Question: ### Question
I'm working on an .NET Framework 4.7.2 MVC app, it's always behind a load balancer and works great unless I add a second instance of the MVC App.
IdentityServer4 itself is using data protection, however non core clients are having this issue.
I cannot find the data protection equivalent for .NET framework. Is there one, or am I seeing something different?

If I remove one instance from the loadbalancer, it works again.
### Minimal working example
'''
app.UseCookieAuthentication(new CookieAuthenticationOptions
{
AuthenticationType = CookieAuthenticationDefaults.AuthenticationType,
SlidingExpiration = true
});
app.UseOpenIdConnectAuthentication(new OpenIdConnectAuthenticationOptions
{
ClientId = clientId,
Authority = identityServerUrl,
//Get this dynamically, register all possible values in IDS.
//https://github.com/IdentityServer/IdentityServer3/issues/1458
RedirectUri = redirectUrl,
PostLogoutRedirectUri = postLogoutRedirectUrl,
ResponseType = "code id_token",
Scope = scope,
SaveTokens = true,
TokenValidationParameters = new TokenValidationParameters
{
NameClaimType = "name",
RoleClaimType = "role"
},
RequireHttpsMetadata = false,
SignInAsAuthenticationType = CookieAuthenticationDefaults.AuthenticationType,
UseTokenLifetime = false,
AuthenticationType = "OIDC",
Notifications = new OpenIdConnectAuthenticationNotifications
{
SecurityTokenValidated = async tokenValidatedNotification =>
{
try
{
logger.LogTrace("Entering AuthorizationCodeReceived {authTicketIdentity} {response}",
tokenValidatedNotification.AuthenticationTicket.Identity, tokenValidatedNotification.Response.StatusCode);
var claimsToKeep = tokenValidatedNotification.AuthenticationTicket.Identity.Claims.ToList();
claimsToKeep.Add(new Claim("id_token", tokenValidatedNotification.ProtocolMessage.IdToken));
// use the code to get the access and refresh token
#pragma warning disable CS0618 // Type or member is obsolete
var tokenClient = new TokenClient($"{identityServerUrl}/connect/token", clientId, clientSecret);
#pragma warning restore CS0618 // Type or member is obsolete
TokenResponse tokenResponse = await tokenClient.RequestAuthorizationCodeAsync(
tokenValidatedNotification.ProtocolMessage.Code, redirectUrl);
if (tokenResponse.IsError)
{
throw new Exception($"Error authorizing user {tokenResponse.Error}, {tokenResponse.ErrorDescription}", tokenResponse.Exception);
}
// use the access token to retrieve claims from userinfo
#pragma warning disable CS0618 // Type or member is obsolete
var userInfoClient = new UserInfoClient($"{identityServerUrl}/connect/userinfo");
#pragma warning restore CS0618 // Type or member is obsolete
UserInfoResponse userInfoResponse = await userInfoClient.GetAsync(tokenResponse.AccessToken)
.ConfigureAwait(false);
if (userInfoResponse.IsError)
{
throw new Exception(userInfoResponse.Error, userInfoResponse.Exception);
}
claimsToKeep.AddRange(userInfoResponse.Claims);
// create new identity
var claimsIdentity = new ClaimsIdentity(tokenValidatedNotification.AuthenticationTicket
.Identity
.AuthenticationType, "name", "role");
claimsIdentity.AddClaims(userInfoResponse.Claims);
claimsIdentity.AddClaims(claimsToKeep);
var user = claimsIdentity.Claims.FirstOrDefault(x => x.Type == "sub");
if (user != null && user.Value.Contains('@'))
{
var username = user.Value.Split('@')[0];
if (!string.IsNullOrEmpty(username))
{
//remove existing name claim
var removeClaim = claimsIdentity.Claims.ToList().FirstOrDefault(x => x.Type == "name");
if (removeClaim != null)
{
claimsIdentity.RemoveClaim(removeClaim);
}
//add username as name claim
claimsIdentity.AddClaim(new Claim("name", username.ToLower()));
}
}
tokenValidatedNotification.AuthenticationTicket = new AuthenticationTicket(
claimsIdentity,
tokenValidatedNotification.AuthenticationTicket.Properties);
await Task.FromResult(0);
}
catch (Exception ex)
{
logger.LogError(ex, "SecurityTokenValidated error {authTicketIdentity}, {responseStatus} (failure)", tokenValidatedNotification.AuthenticationTicket.Identity, tokenValidatedNotification.Response.StatusCode);
throw;
}
},
RedirectToIdentityProvider = async redirectToIdpNotification =>
{
try
{
if (!BrowserSupportService.isBrowserSupported())
{
redirectToIdpNotification.Response.Redirect("/browserNotSupported");
redirectToIdpNotification.HandleResponse();
}
else
{
// if signing out, add the id_token_hint
if (redirectToIdpNotification.ProtocolMessage.RequestType ==
OpenIdConnectRequestType.Logout)
{
Claim idTokenHint =
redirectToIdpNotification.OwinContext.Authentication.User.FindFirst("id_token");
if (idTokenHint != null)
{
redirectToIdpNotification.ProtocolMessage.IdTokenHint = idTokenHint.Value;
}
redirectToIdpNotification.ProtocolMessage.PostLogoutRedirectUri =
postLogoutRedirectUrl;
redirectToIdpNotification.Options.PostLogoutRedirectUri = postLogoutRedirectUrl;
}
if (redirectToIdpNotification.ProtocolMessage.RequestType ==
OpenIdConnectRequestType.Authentication
&& IsAjaxRequest(redirectToIdpNotification.Request) &&
redirectToIdpNotification.Response.StatusCode == (int) HttpStatusCode.Unauthorized)
{
redirectToIdpNotification.Response.StatusCode = (int) HttpStatusCode.Unauthorized;
redirectToIdpNotification.HandleResponse();
}
}
await Task.FromResult(0);
}
catch (Exception ex)
{
logger.LogError(ex, "RedirectToIdentityProvider error");
throw;
}
}
}
});
'''
### Relevant parts of the log file
'''
IdentityServer logs are successful, no errors/warnings during this.
'''
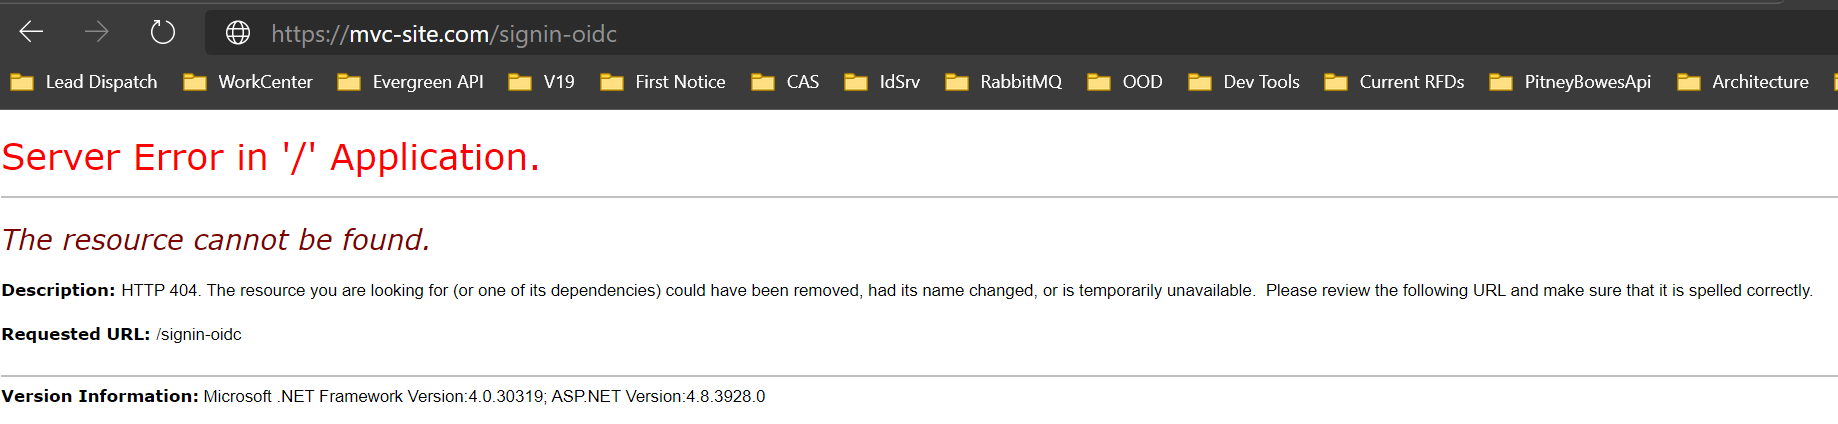
Answer: I solved this some years ago at the company where I was working. The cause was that default ASP.Net authentication cookie decryption only worked on the server that created / encrypted the cookie.
To resolve the problem I'm pretty sure you just need to add a machine key to your web.config files - and make sure it the same on both servers.
As a first step, maybe try copying in the values from this article - then generate your own keys later if it works:
<URL>